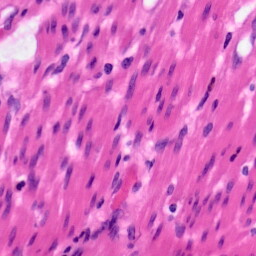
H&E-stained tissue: Pancreatic